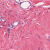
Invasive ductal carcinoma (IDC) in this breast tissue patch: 0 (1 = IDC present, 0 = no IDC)